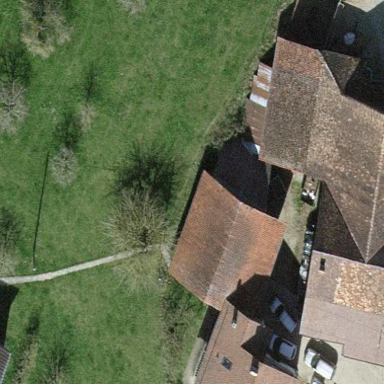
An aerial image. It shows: Farm building.